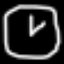
Label: clock